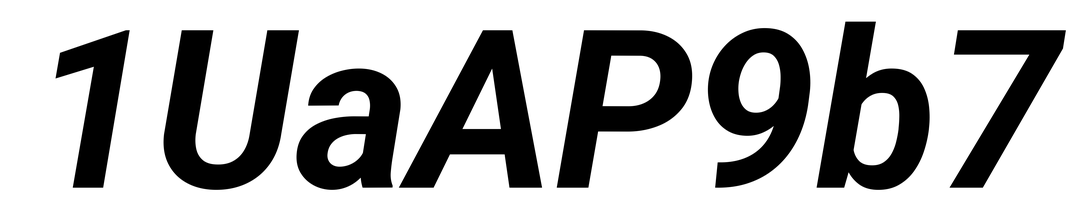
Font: Roboto-Italic_Bold_Italic